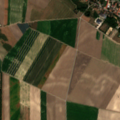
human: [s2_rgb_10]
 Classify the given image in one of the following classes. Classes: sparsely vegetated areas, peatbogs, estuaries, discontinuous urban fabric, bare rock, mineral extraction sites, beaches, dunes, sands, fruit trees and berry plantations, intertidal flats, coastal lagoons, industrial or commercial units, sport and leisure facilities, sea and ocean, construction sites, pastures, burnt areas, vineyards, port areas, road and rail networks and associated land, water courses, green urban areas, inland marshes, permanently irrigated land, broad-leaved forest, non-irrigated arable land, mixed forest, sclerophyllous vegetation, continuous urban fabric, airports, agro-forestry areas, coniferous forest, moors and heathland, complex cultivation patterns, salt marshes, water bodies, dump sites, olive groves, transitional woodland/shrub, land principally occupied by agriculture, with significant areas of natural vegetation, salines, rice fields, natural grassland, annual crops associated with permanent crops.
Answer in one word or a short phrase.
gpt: discontinuous urban fabric, non-irrigated arable land